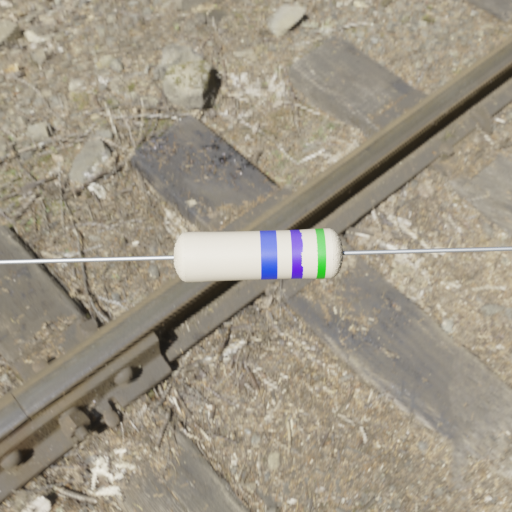
Resistor colour bands (in order): blue, blue, green